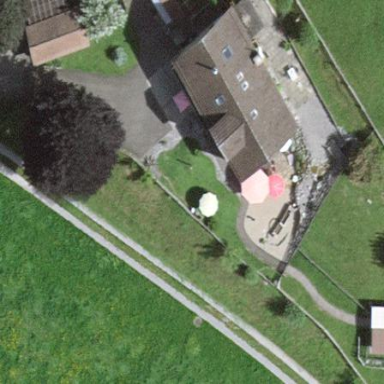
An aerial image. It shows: Detached building with gabled roof.